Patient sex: F
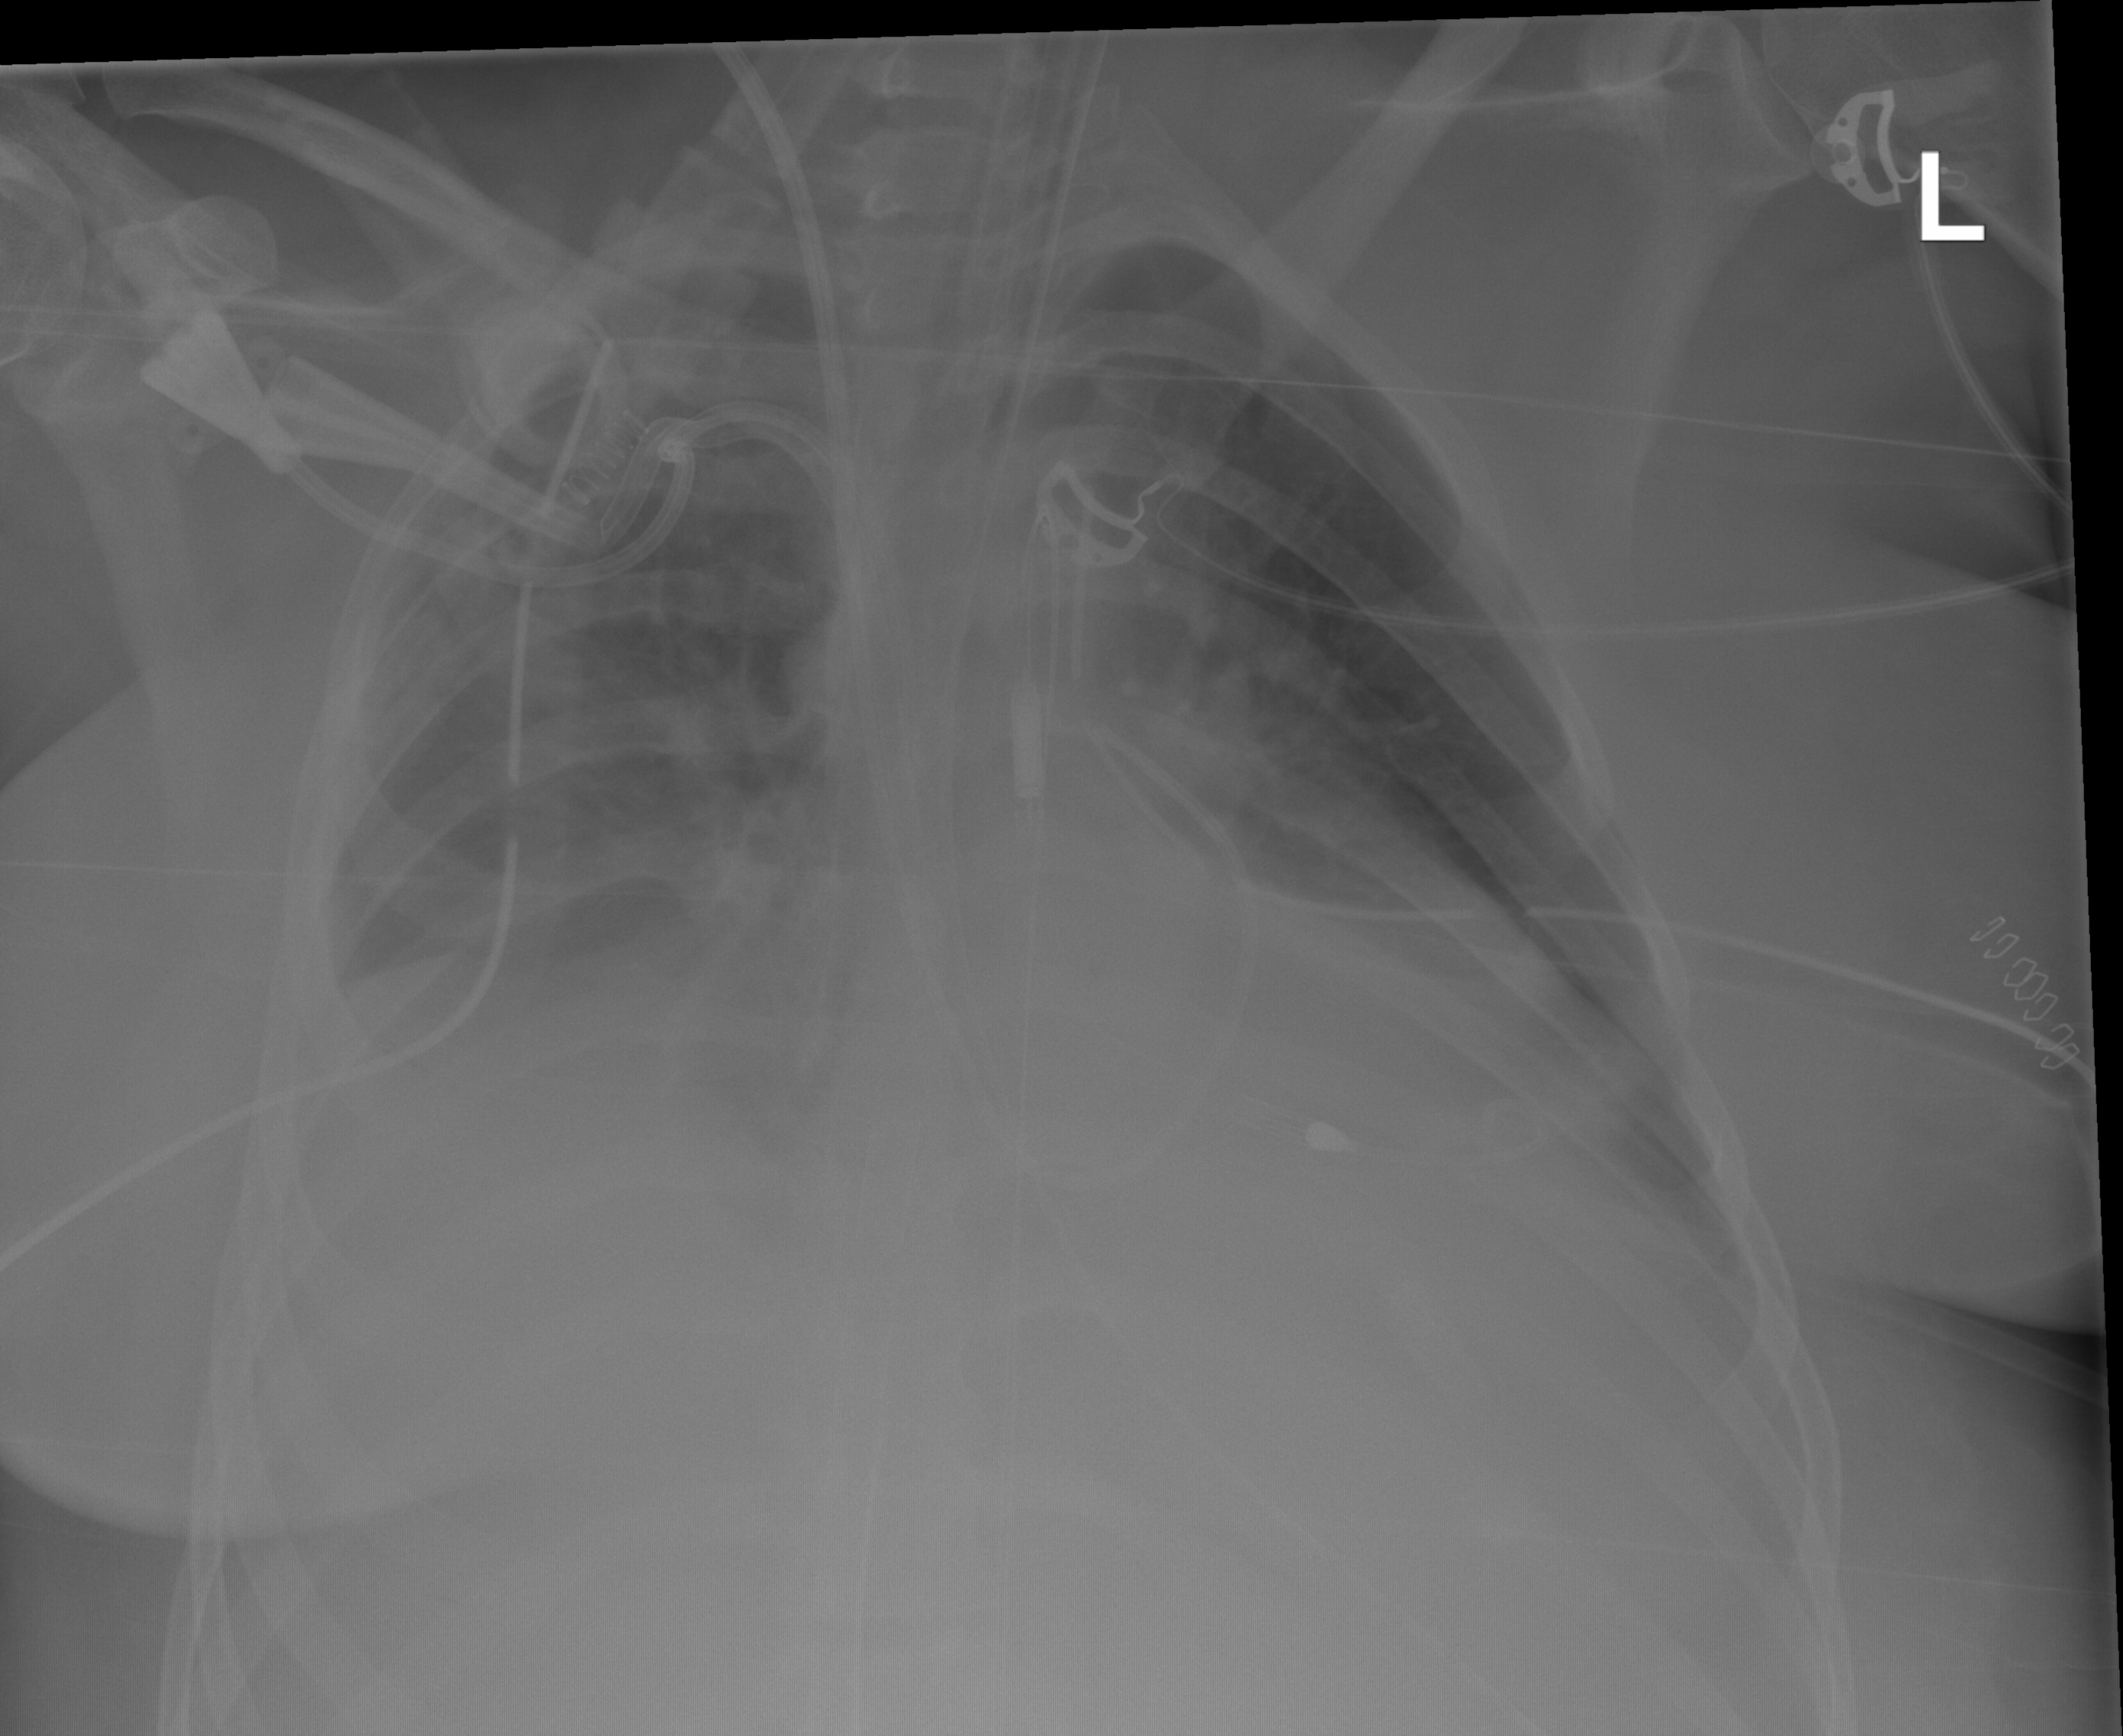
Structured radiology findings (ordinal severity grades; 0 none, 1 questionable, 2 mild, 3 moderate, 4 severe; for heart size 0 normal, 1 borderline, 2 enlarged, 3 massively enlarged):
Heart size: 2
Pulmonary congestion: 0
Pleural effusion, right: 2
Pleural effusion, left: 2
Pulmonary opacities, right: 2
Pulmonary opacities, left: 0
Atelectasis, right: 3
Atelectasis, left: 2